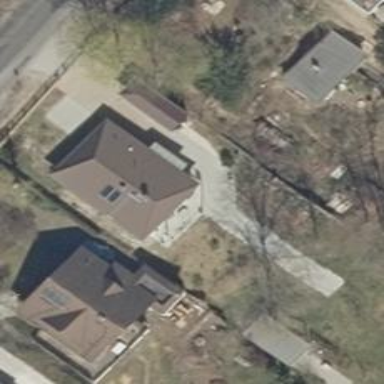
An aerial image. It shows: Hipped roof house.